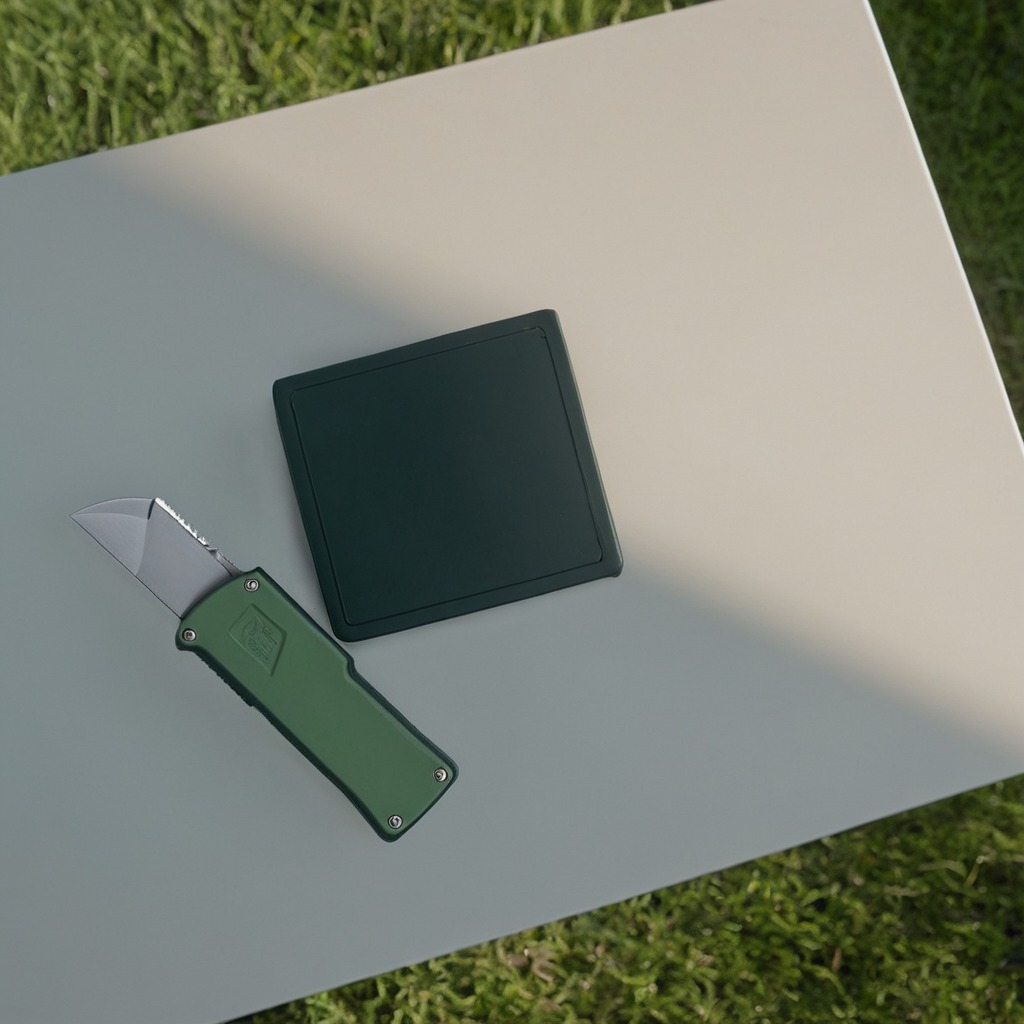
A utility knife is lying on a clean utility table in a temporary outdoor tool station afternoon light present textured surface